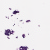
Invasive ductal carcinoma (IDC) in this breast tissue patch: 1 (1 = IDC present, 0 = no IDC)